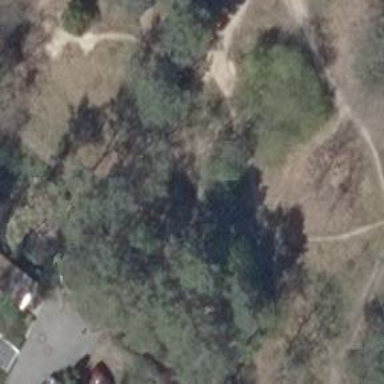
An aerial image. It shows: Dirt path.